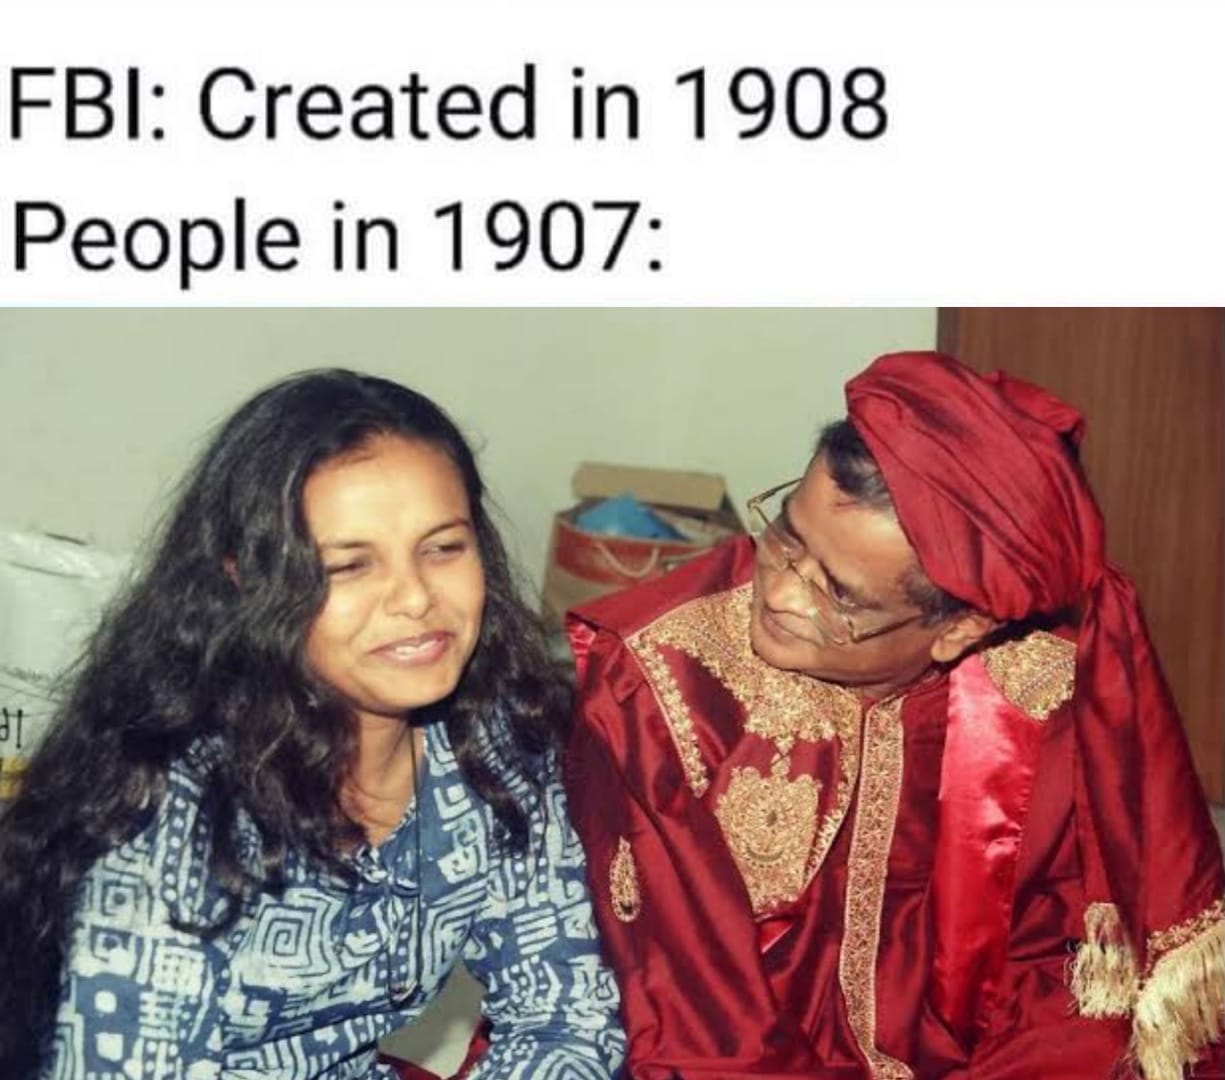
Caption: FBI : Created in 1908   People in 1907:
Label: hate